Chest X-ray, AP view. Patient: 10 years old, sex F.
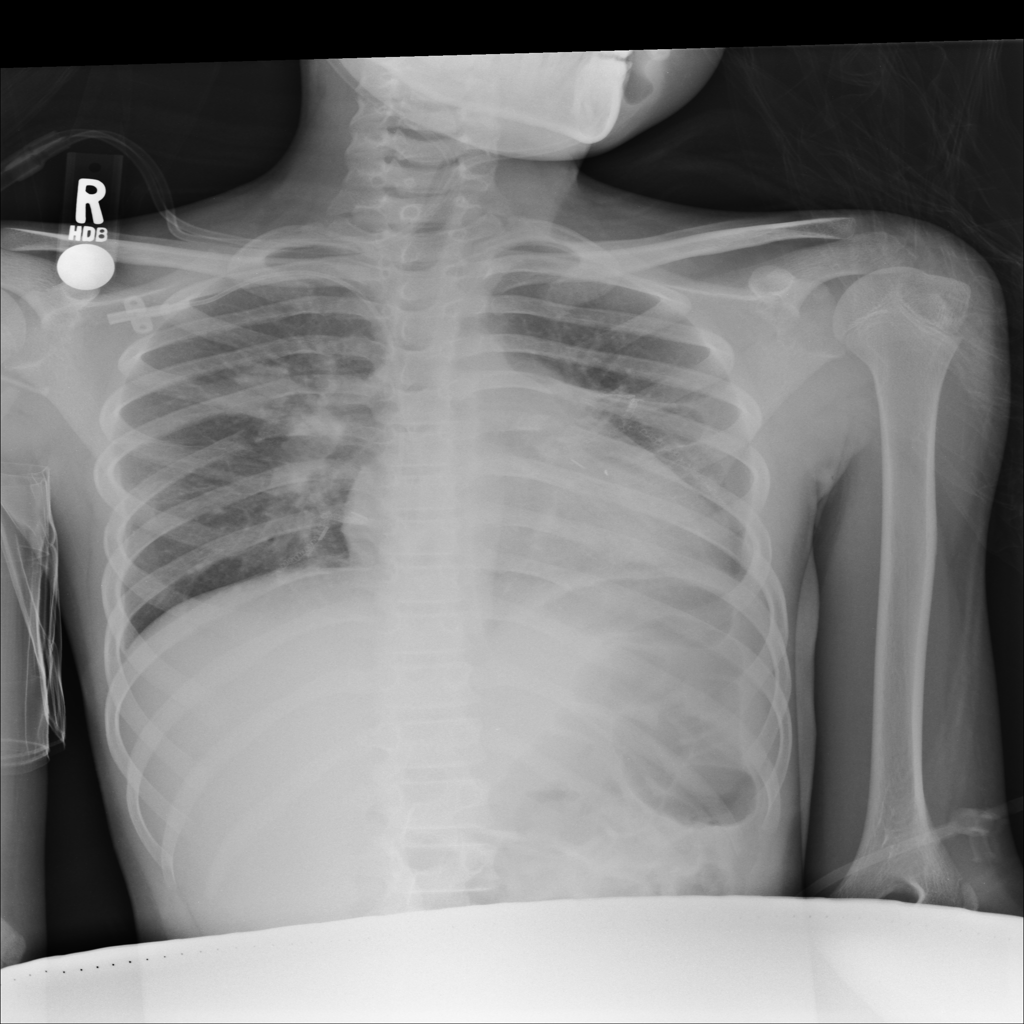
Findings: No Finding